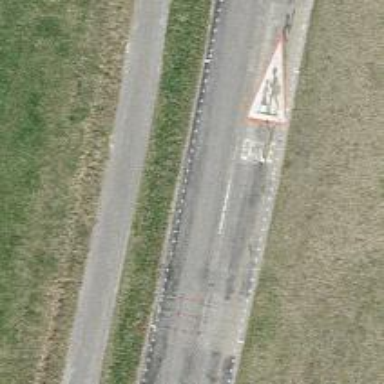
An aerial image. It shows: Asphalt road classified as tertiary.